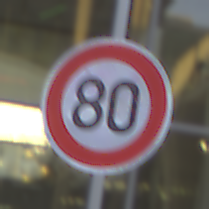
Verkehrszeichen: Geschwindigkeit80
Umgebung: Outdoor, Urban
Tageszeit: SunriseSunset
Wetter: PartlyCloudy
Licht: Natural
Jahreszeit: NotSpecified
Kontrast: MediumContrast